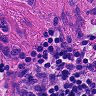
Metastatic tissue present: no